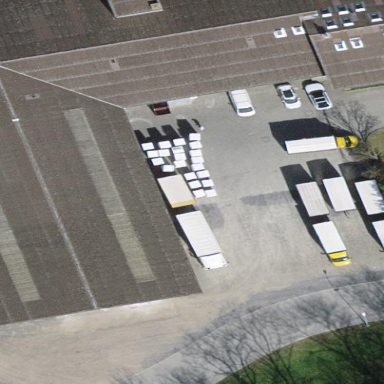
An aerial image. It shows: Industrial building.